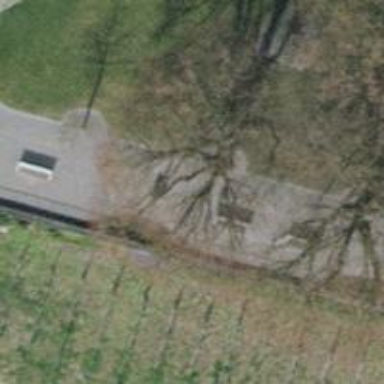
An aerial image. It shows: Brown bench in the vicinity.